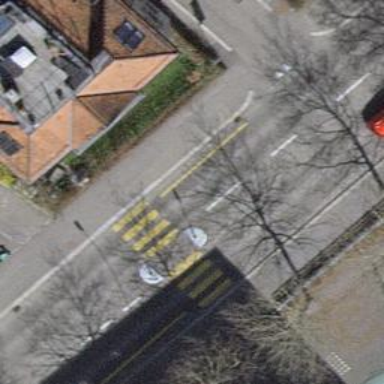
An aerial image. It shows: Asphalt footway with marked zebra crossing. The crossing includes island.